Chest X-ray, AP view. Patient: 52 years old, sex F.
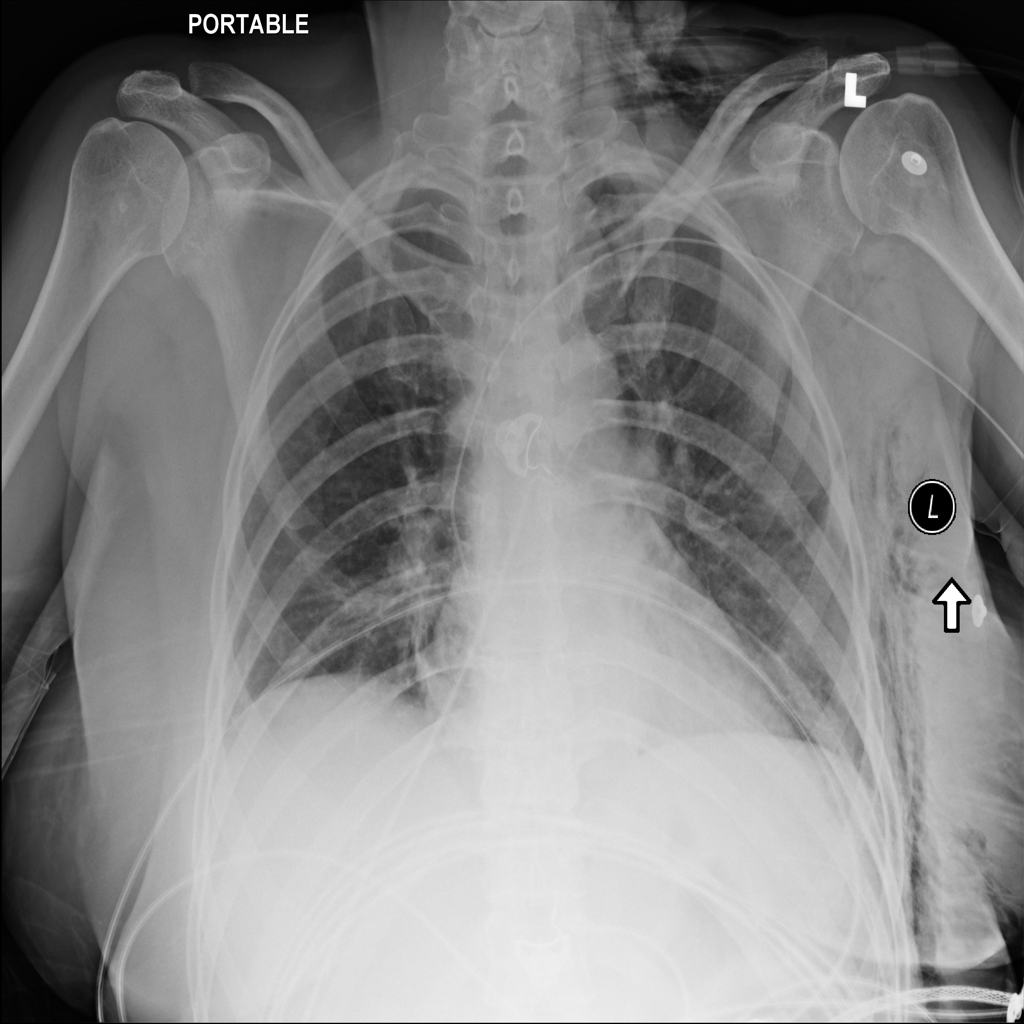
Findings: No Finding